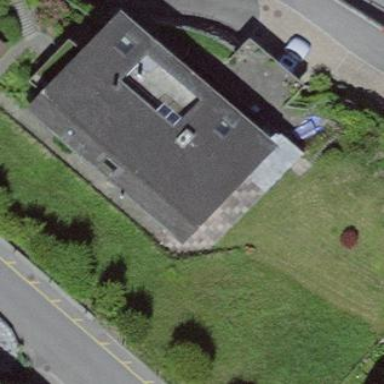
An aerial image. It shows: Residential building.